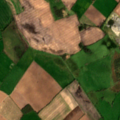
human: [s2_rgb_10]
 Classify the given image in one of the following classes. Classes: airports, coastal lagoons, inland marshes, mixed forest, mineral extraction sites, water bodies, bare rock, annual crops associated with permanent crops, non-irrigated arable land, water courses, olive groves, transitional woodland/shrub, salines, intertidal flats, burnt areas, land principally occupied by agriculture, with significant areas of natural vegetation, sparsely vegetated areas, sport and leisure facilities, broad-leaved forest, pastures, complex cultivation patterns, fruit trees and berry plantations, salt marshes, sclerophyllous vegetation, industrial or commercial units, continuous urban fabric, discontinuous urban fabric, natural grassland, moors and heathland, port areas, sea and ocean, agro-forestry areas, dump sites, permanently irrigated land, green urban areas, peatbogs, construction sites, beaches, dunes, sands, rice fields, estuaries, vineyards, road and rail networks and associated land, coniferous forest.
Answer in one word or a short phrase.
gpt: non-irrigated arable land, pastures